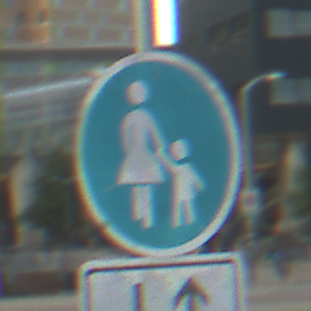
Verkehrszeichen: Gehweg
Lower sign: RichtungsangabeDurchPfeile8
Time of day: MorningAfternoon
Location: Outdoor (Urban)
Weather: PartlyCloudy
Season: NotSpecified
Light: Natural